Interaction volume radius: 10 \u00c5
Interaction volume height: 15 \u00c5
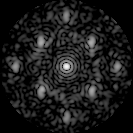
Disorder parameter: 0.4925